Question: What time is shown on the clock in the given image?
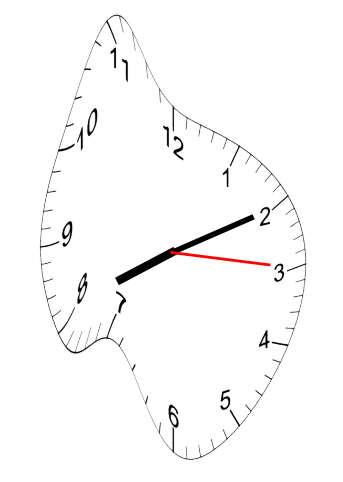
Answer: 08:10:15